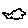
Label: cloud